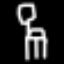
Label: chair